Field crop: maize
Growth stage: 2
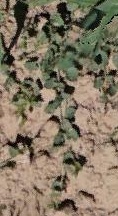
Species: convolvulus